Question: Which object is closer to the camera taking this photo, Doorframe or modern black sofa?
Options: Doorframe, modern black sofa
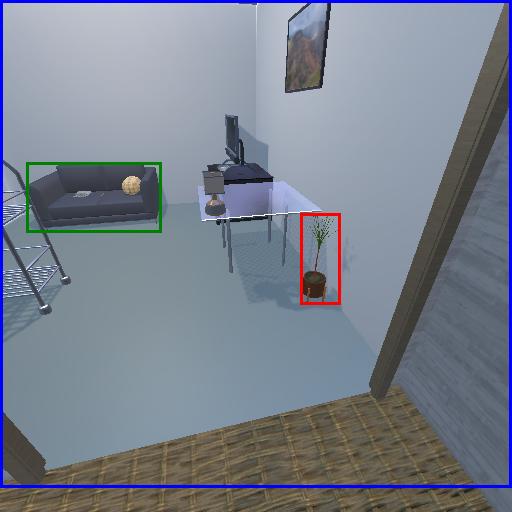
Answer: Doorframe